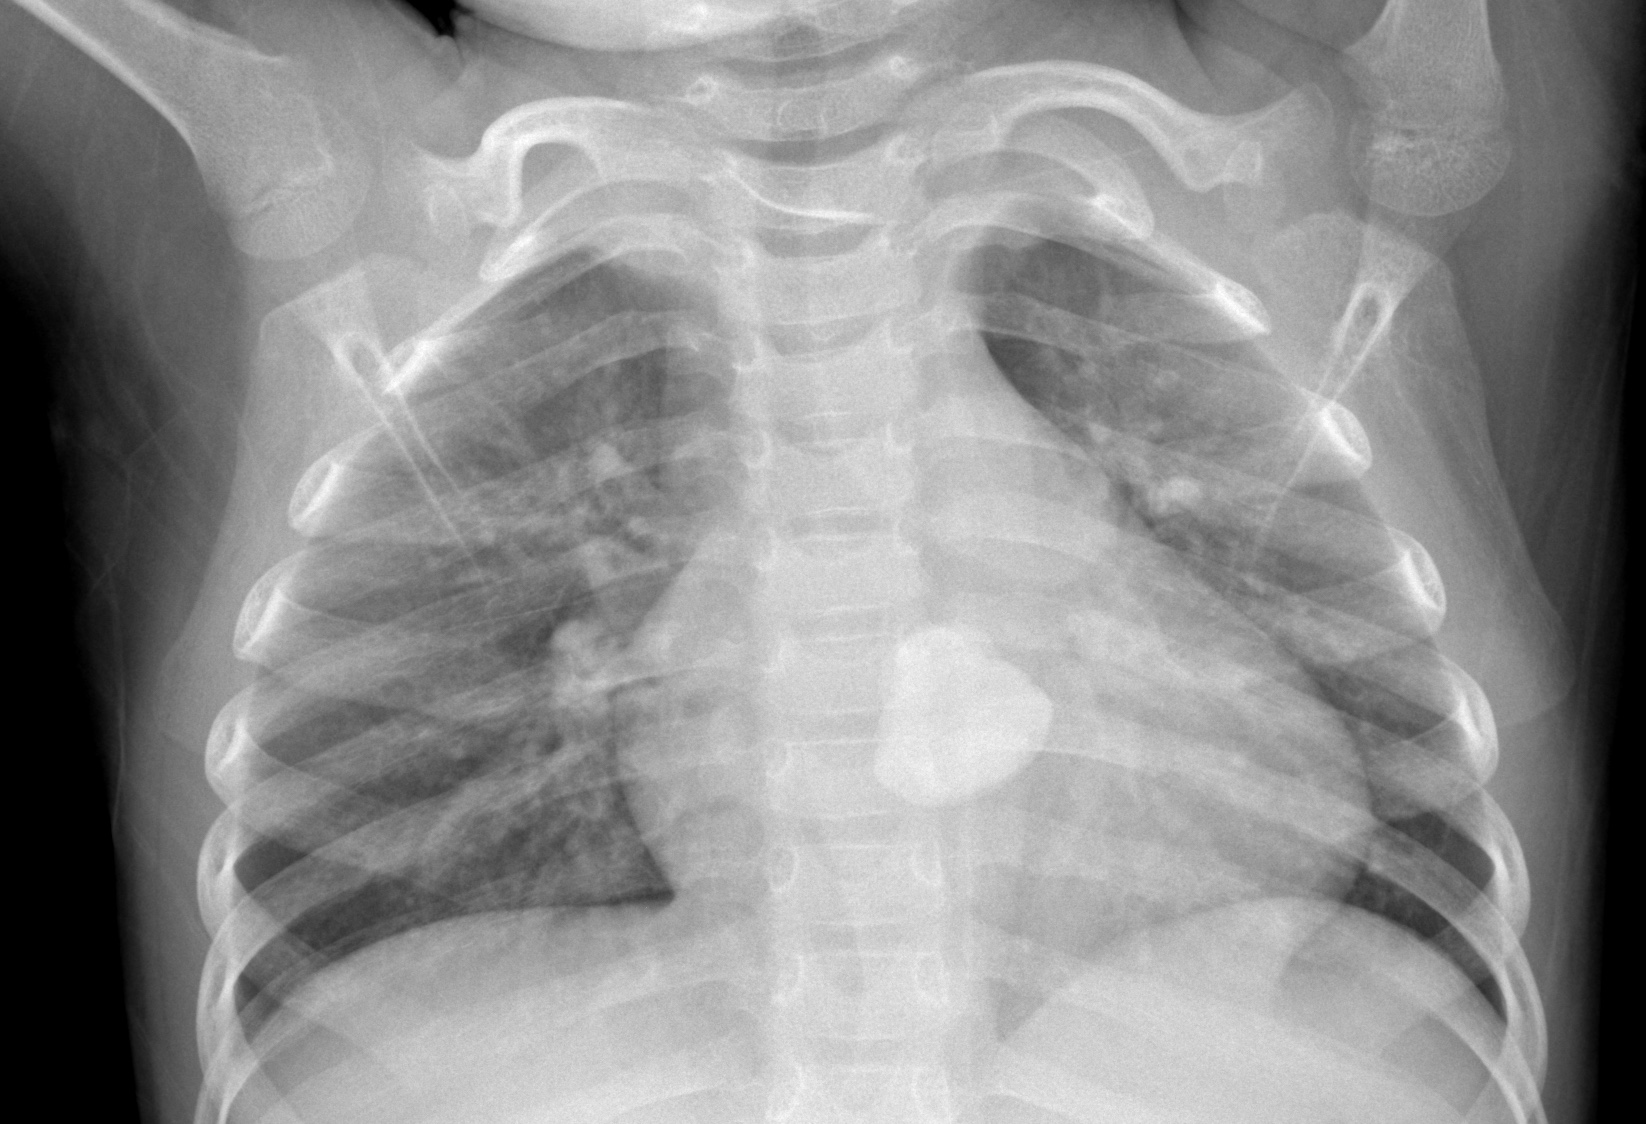
Diagnosis: NORMAL